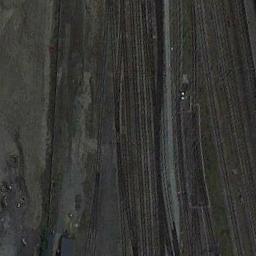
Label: railway